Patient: sex M, age 61
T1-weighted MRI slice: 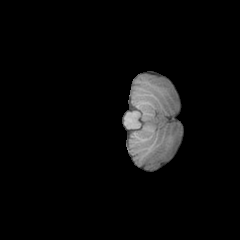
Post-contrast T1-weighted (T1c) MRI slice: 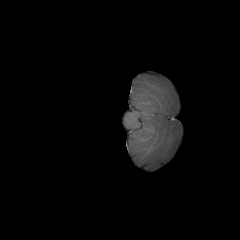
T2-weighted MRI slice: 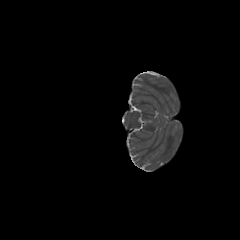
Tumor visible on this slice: no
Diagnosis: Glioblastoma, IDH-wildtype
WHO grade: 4